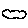
Label: cloud